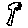
Label: tree